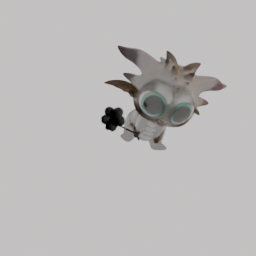
Label: animals